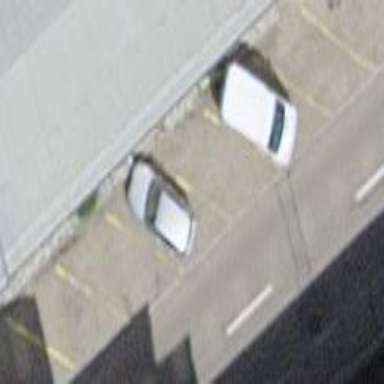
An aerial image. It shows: Street-side parking area.